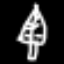
Label: leaf